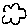
Label: cloud